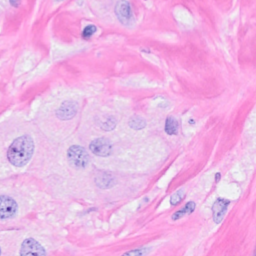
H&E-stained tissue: Breast